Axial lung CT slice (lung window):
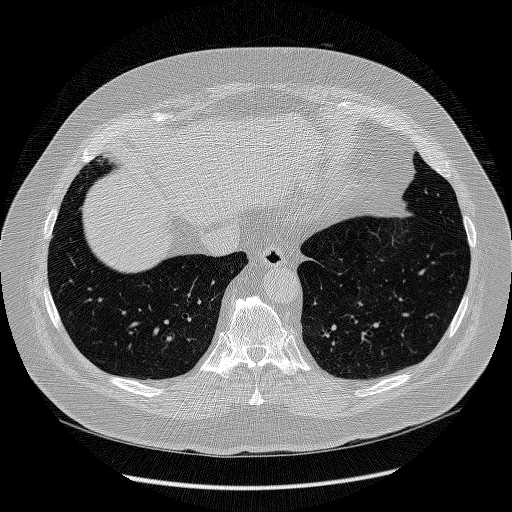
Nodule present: no